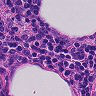
Metastatic tissue present: no